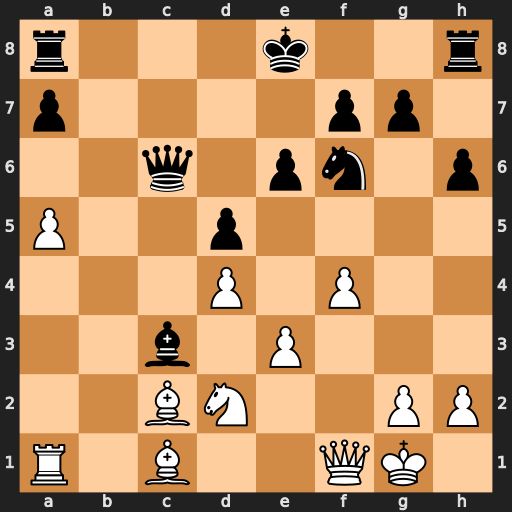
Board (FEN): r3k2r/p4pp1/2q1pn1p/P2p4/3P1P2/2b1P3/2BN2PP/R1B2QK1
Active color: w
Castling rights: kq
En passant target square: -
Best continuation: Ba4 Qxa4 Rxa4